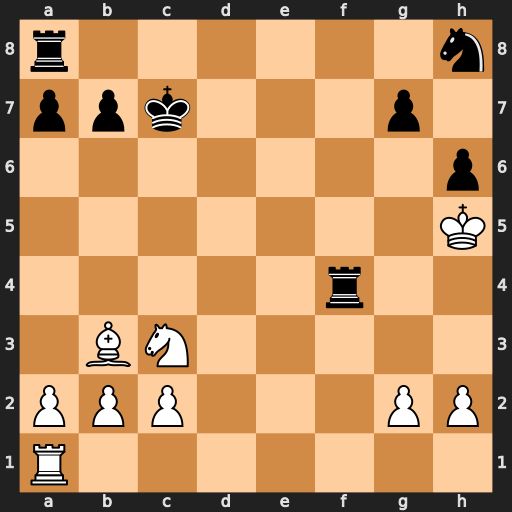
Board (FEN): r6n/ppk3p1/7p/7K/5r2/1BN5/PPP3PP/R7
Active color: w
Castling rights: -
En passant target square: -
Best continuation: Nd5+ Kd6 Nxf4